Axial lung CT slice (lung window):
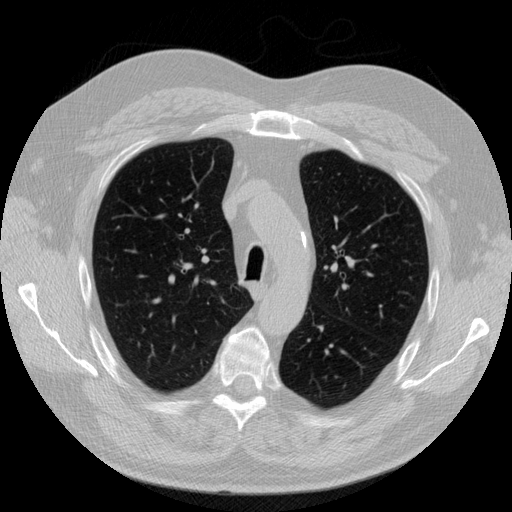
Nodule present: no